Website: macys
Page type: gifting
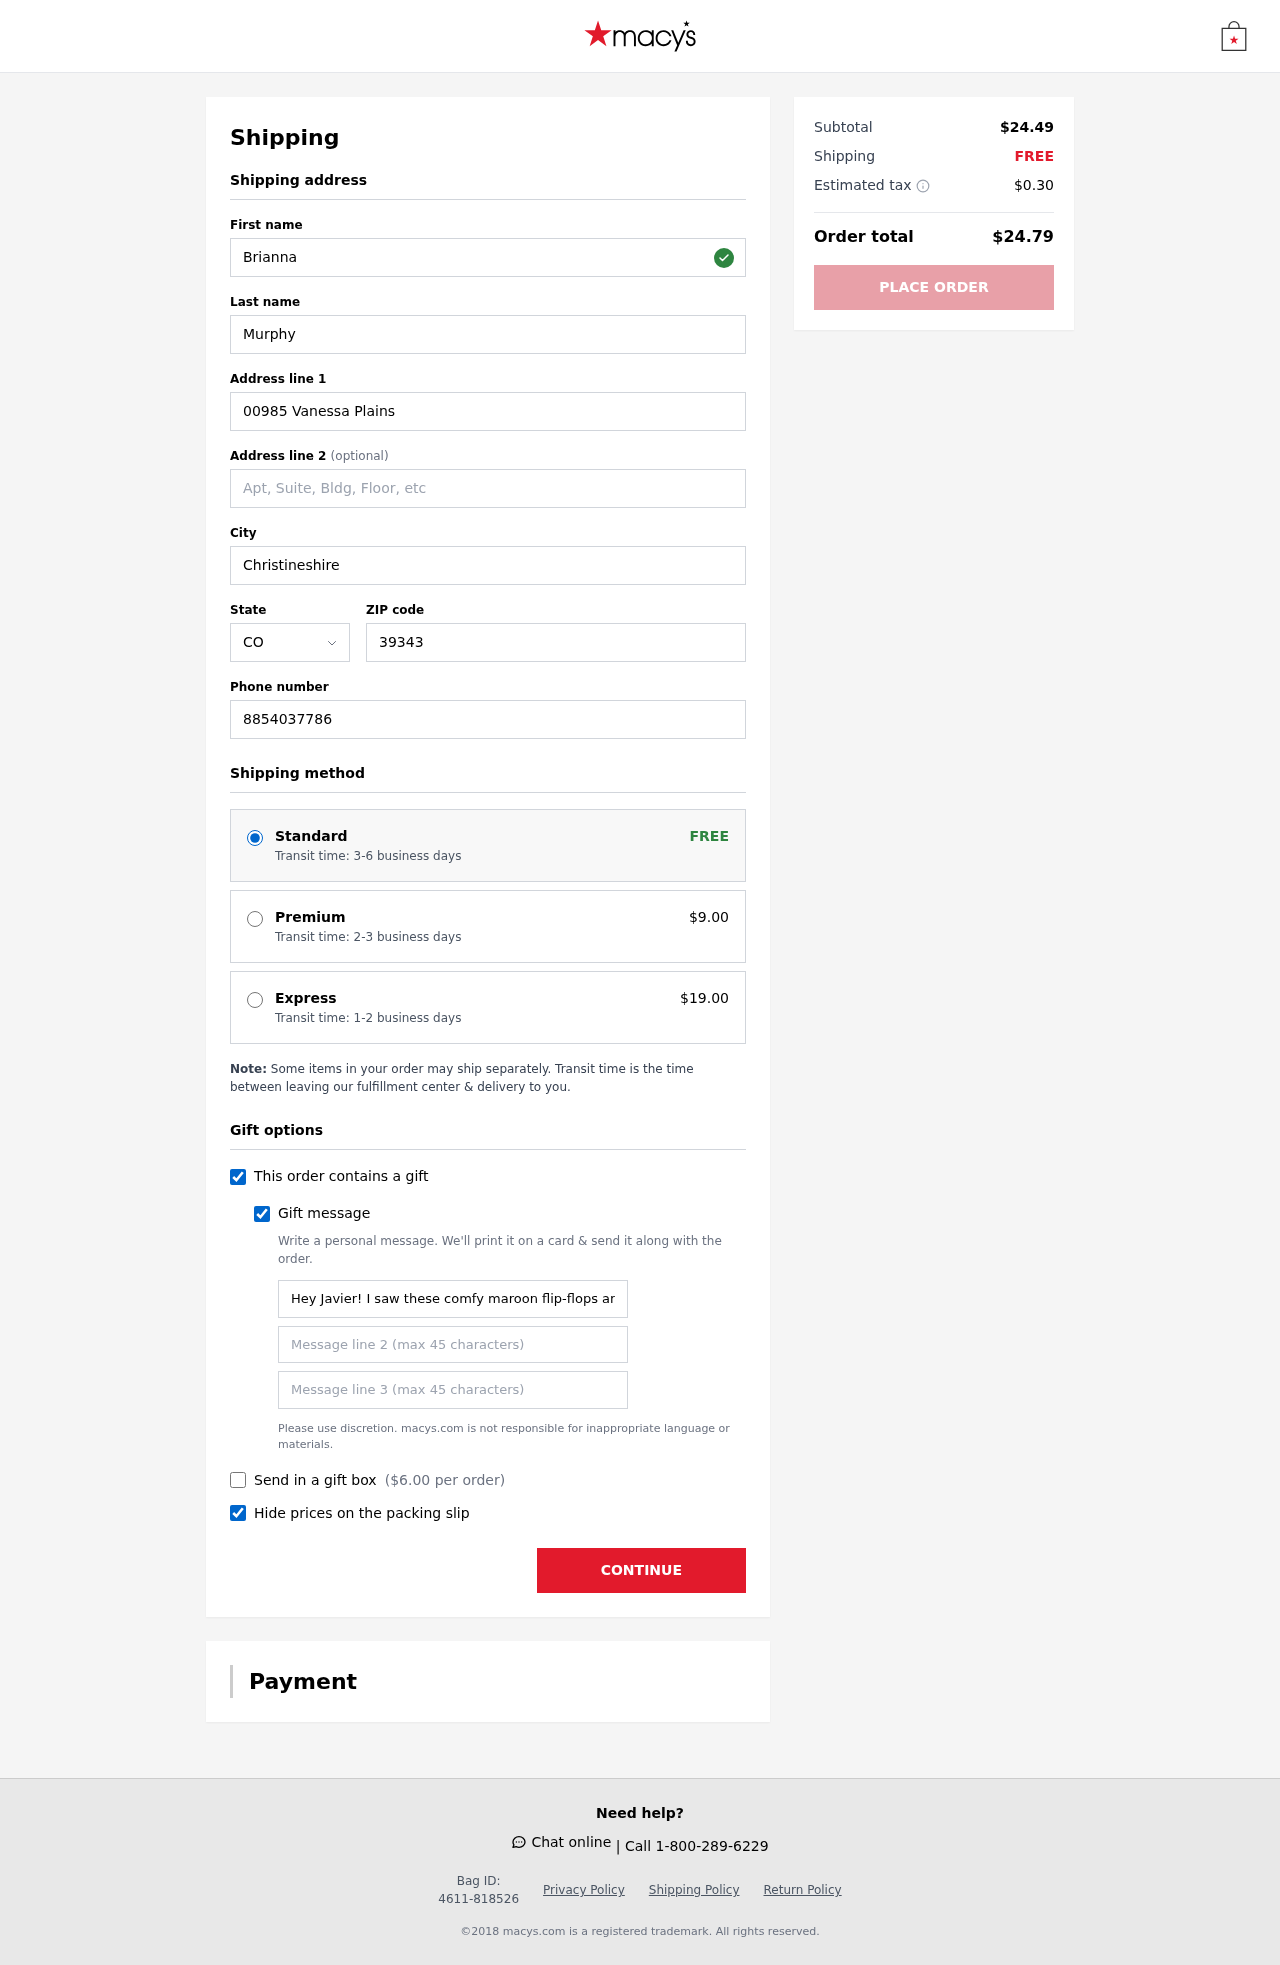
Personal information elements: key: PII_STATE_ABBR
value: CO
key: PII_FIRSTNAME
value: Brianna
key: PII_LASTNAME
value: Murphy
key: PII_STREET
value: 00985 Vanessa Plains
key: PII_CITY
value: Christineshire
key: PII_POSTCODE
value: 39343
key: PII_PHONE
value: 8854037786
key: PII_GIFT_MESSAGE
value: Hey Javier! I saw these comfy maroon flip-flops and instantly thought of you—perfect for those warm beach days we always talk about! Enjoy some sun and relaxation!  Brianna
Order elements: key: ORDER_SHIPPING_STANDARD
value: Transit time: 3-6 business days
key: ORDER_SHIPPING_PREMIUM
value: Transit time: 2-3 business days
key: ORDER_SHIPPING_PREMIUM_PRICE
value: $9.00
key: ORDER_SHIPPING_EXPRESS
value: Transit time: 1-2 business days
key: ORDER_SHIPPING_EXPRESS_PRICE
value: $19.00
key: ORDER_GIFT_BOX_PRICE
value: $6.00
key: ORDER_SUBTOTAL
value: $24.49
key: ORDER_SHIPPING_COST
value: FREE
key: ORDER_TAX
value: $0.30
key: ORDER_TOTAL
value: $24.79